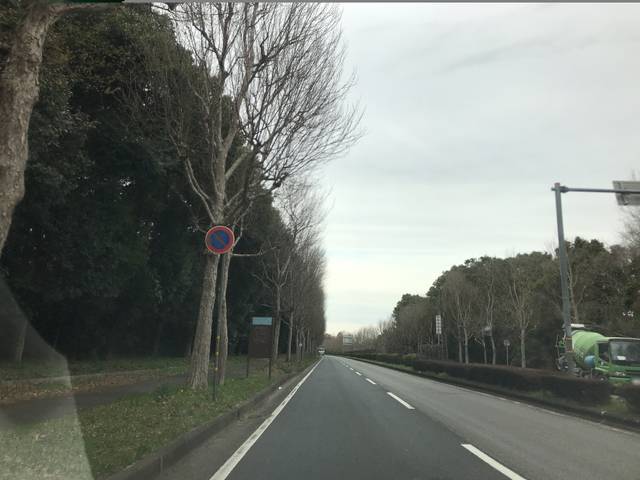
Region: Japan
Coordinates: 36.115, 140.103